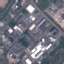
Label: Industrial